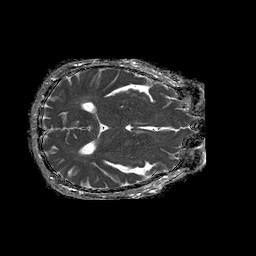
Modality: ADC
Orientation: axial
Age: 61
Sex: male
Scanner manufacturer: philips
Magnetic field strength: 1.5 T
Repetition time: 4.6 s
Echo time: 0.08941 s